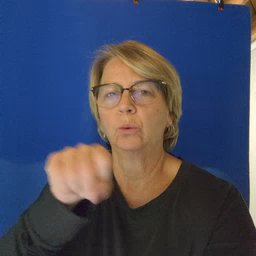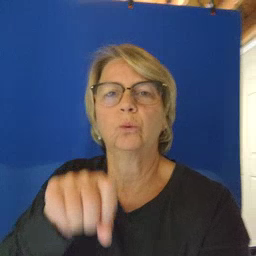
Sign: shoe